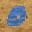
Label: 0